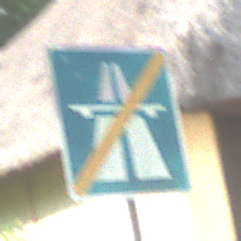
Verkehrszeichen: EndeAutbahn
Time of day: MorningAfternoon
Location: Outdoor (Urban)
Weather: PartlyCloudy
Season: NotSpecified
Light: Natural